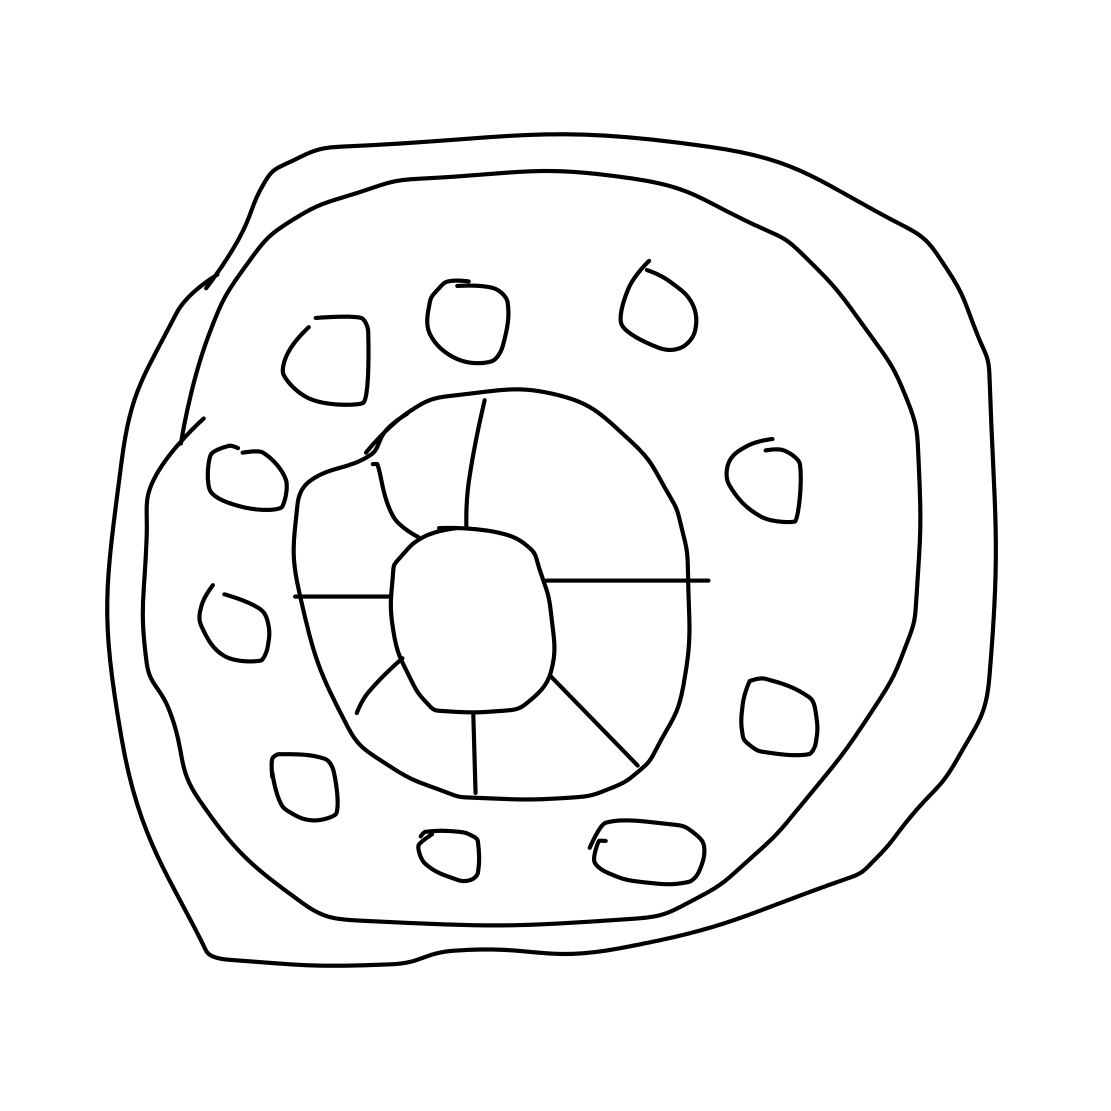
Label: flying saucer